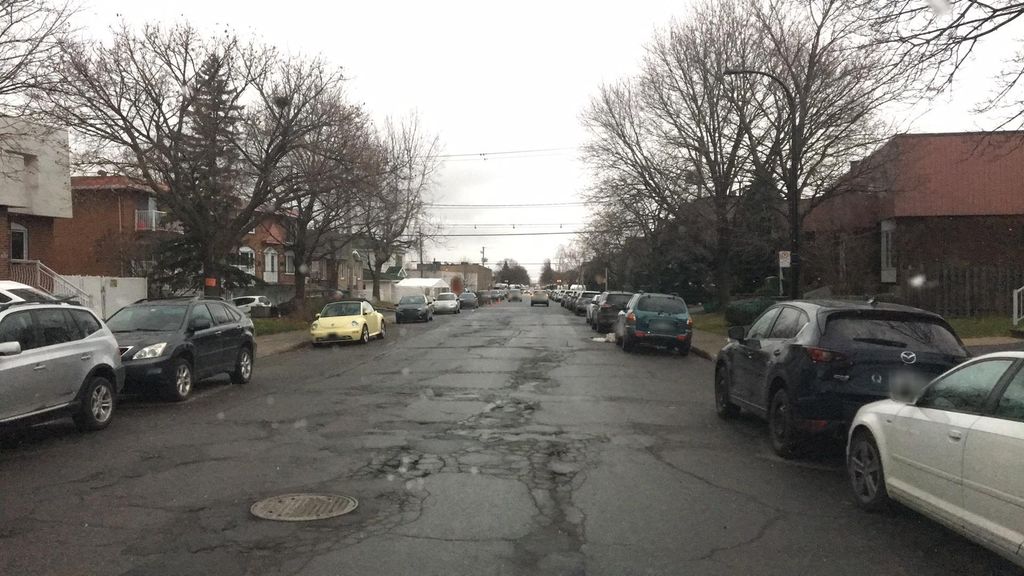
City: montreal